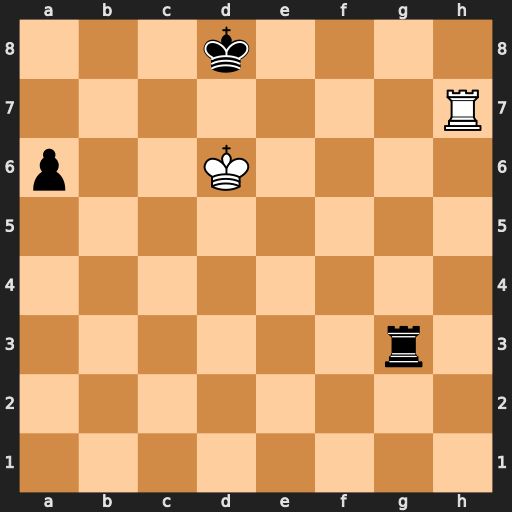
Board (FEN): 3k4/7R/p2K4/8/8/6r1/8/8
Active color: w
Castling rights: -
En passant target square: -
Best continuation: Rh8+ Rg8 Rxg8#